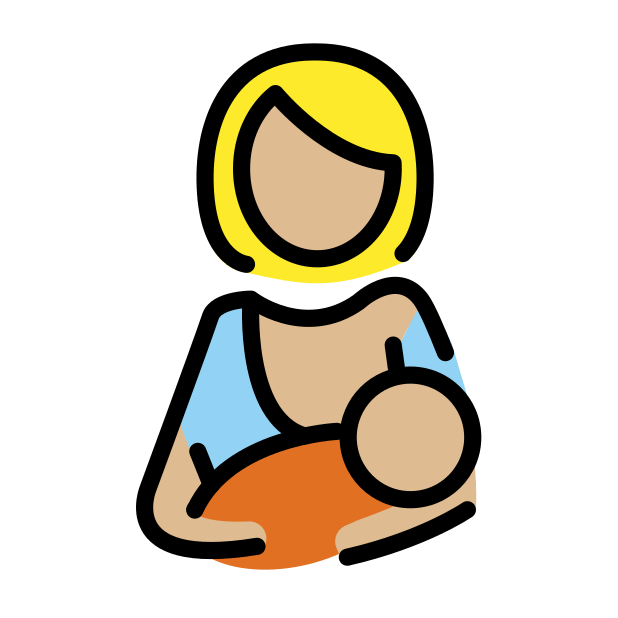
breast-feeding: medium-light skin tone